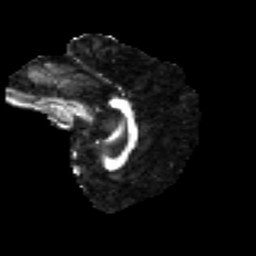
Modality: FA
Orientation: sagittal
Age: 38
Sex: male
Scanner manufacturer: ge
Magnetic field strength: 3 T
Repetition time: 7.8 s
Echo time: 0.0607 s